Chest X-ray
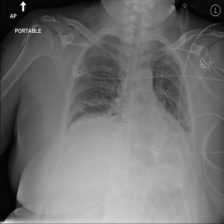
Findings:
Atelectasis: positive
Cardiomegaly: negative
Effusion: negative
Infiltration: negative
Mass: negative
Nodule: negative
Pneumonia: negative
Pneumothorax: negative
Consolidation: negative
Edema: negative
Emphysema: negative
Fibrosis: negative
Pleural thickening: negative
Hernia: negative